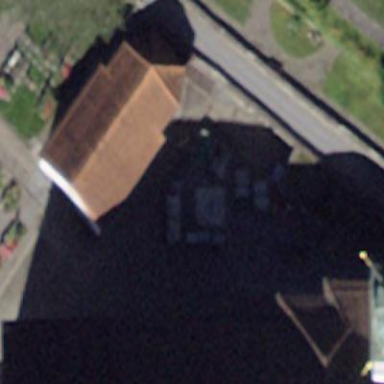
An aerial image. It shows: Chapel that serves as place of worship.